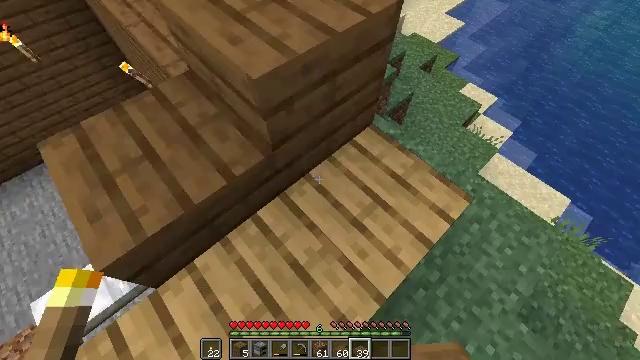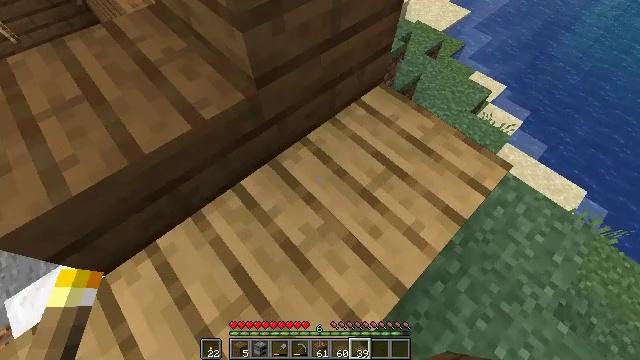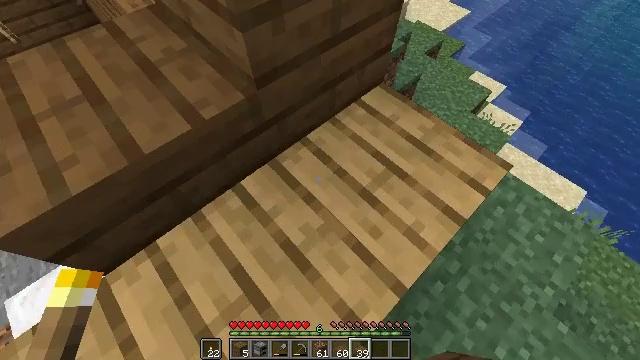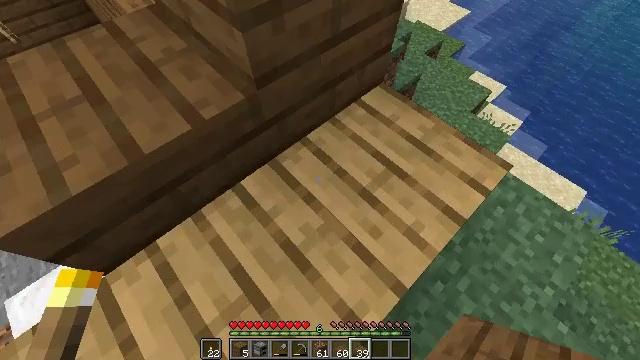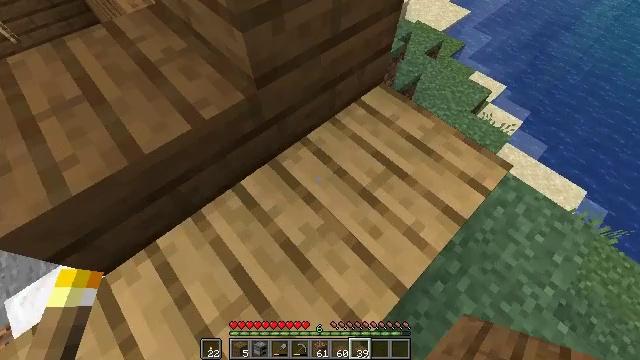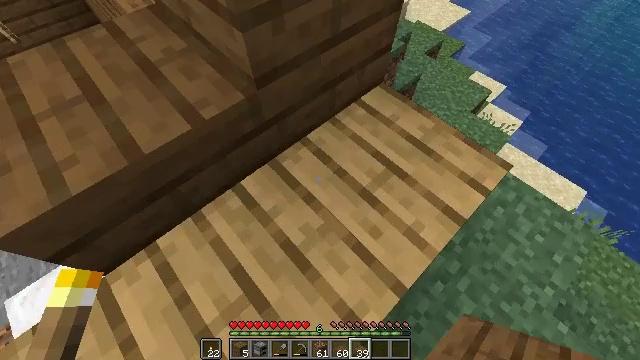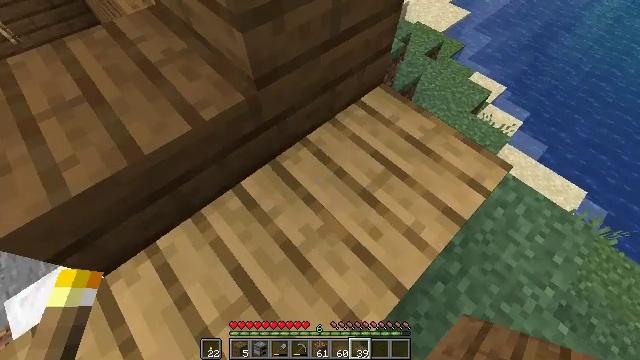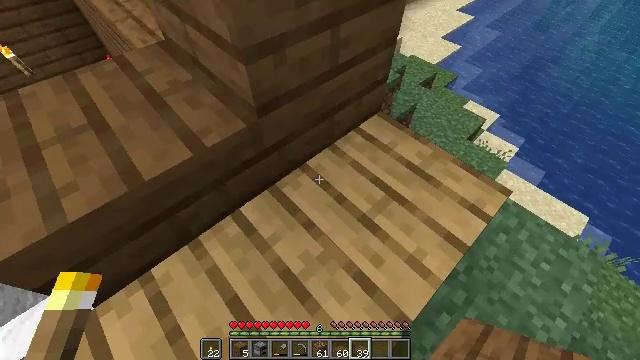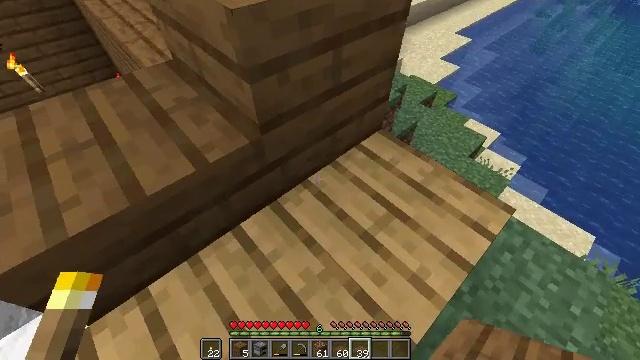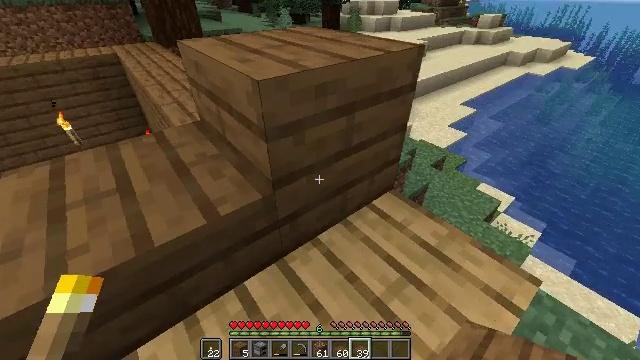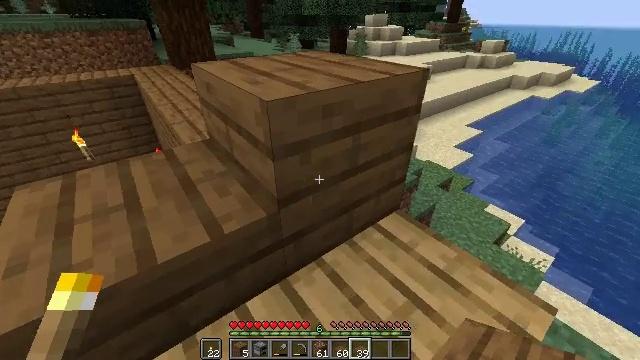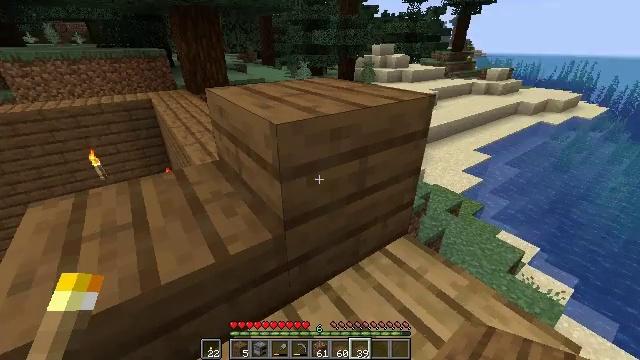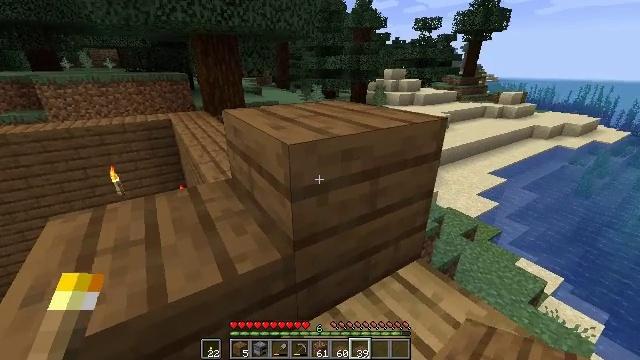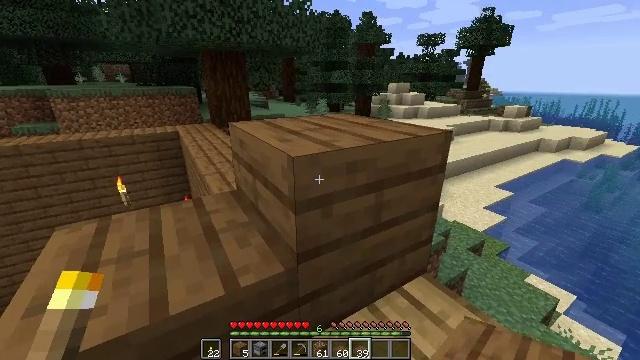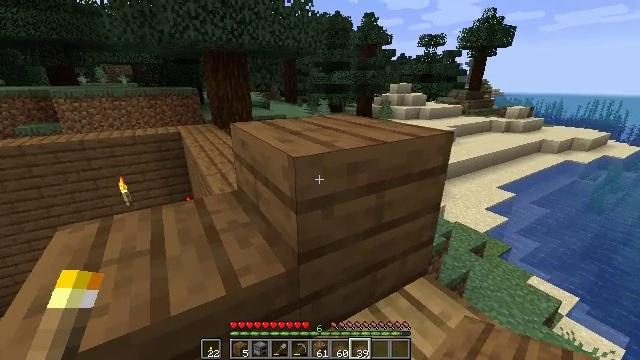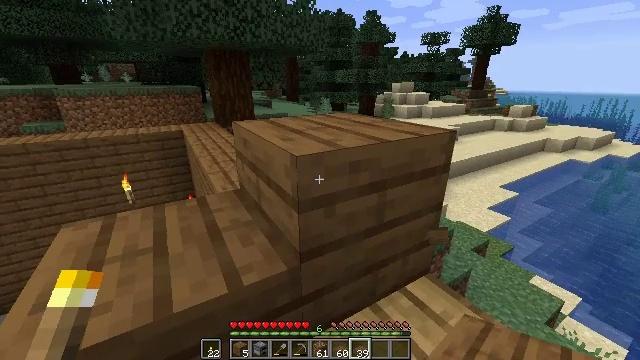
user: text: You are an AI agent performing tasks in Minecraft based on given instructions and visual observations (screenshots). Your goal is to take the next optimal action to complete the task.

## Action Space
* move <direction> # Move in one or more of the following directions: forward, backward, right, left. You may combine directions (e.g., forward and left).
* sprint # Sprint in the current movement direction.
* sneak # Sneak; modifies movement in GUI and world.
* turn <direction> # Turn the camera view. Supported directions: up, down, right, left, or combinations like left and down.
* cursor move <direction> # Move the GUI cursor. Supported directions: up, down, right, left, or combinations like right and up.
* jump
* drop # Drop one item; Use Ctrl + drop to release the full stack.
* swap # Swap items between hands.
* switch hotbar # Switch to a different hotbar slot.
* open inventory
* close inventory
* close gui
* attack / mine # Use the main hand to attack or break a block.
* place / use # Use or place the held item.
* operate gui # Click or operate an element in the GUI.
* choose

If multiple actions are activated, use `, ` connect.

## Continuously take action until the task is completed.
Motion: motion action
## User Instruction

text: Gather the spruce slab by holding left button.
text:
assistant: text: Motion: sneak
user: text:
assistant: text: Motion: sneak
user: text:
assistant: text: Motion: sneak
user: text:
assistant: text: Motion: sneak
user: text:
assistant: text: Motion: sneak
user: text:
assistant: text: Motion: sneak
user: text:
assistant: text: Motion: sneak, turn up
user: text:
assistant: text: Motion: sneak, turn up
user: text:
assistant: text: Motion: sneak, turn left and up
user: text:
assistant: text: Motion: sneak, turn left and up
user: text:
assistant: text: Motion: sneak, turn left and up
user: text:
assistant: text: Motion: sneak, turn left and up
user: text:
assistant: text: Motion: sneak, turn left and up
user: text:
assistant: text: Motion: sneak
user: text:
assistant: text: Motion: sneak, attack / mine
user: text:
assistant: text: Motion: sneak, attack / mine
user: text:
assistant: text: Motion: sneak, attack / mine
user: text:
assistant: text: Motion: sneak, attack / mine
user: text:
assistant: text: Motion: sneak, attack / mine
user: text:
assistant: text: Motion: sneak, attack / mine
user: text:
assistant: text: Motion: sneak, attack / mine
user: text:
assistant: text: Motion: sneak, attack / mine
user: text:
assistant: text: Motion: sneak, attack / mine
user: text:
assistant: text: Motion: sneak, attack / mine
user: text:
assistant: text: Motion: sneak, attack / mine
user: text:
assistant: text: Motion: sneak, attack / mine
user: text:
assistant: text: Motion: sneak, attack / mine
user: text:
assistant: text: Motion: sneak, attack / mine
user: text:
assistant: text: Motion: sneak, attack / mine
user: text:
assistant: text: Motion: sneak, attack / mine